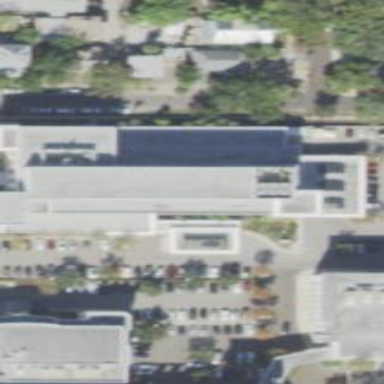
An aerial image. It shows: Hospital building.